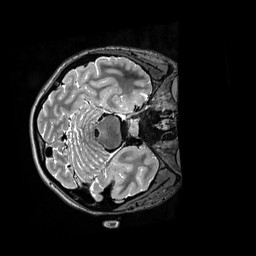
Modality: T2w
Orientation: axial
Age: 20
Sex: female
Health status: ill
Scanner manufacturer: siemens
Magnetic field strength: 3 T
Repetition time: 3.2 s
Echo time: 0.564 s